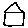
Label: house